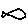
Label: fish